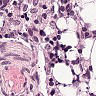
Metastatic tissue present: no